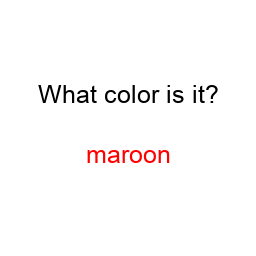
Color: red
Color name shown: maroon
Background color: white
Question text color: black